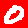
Digit: 0